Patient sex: M
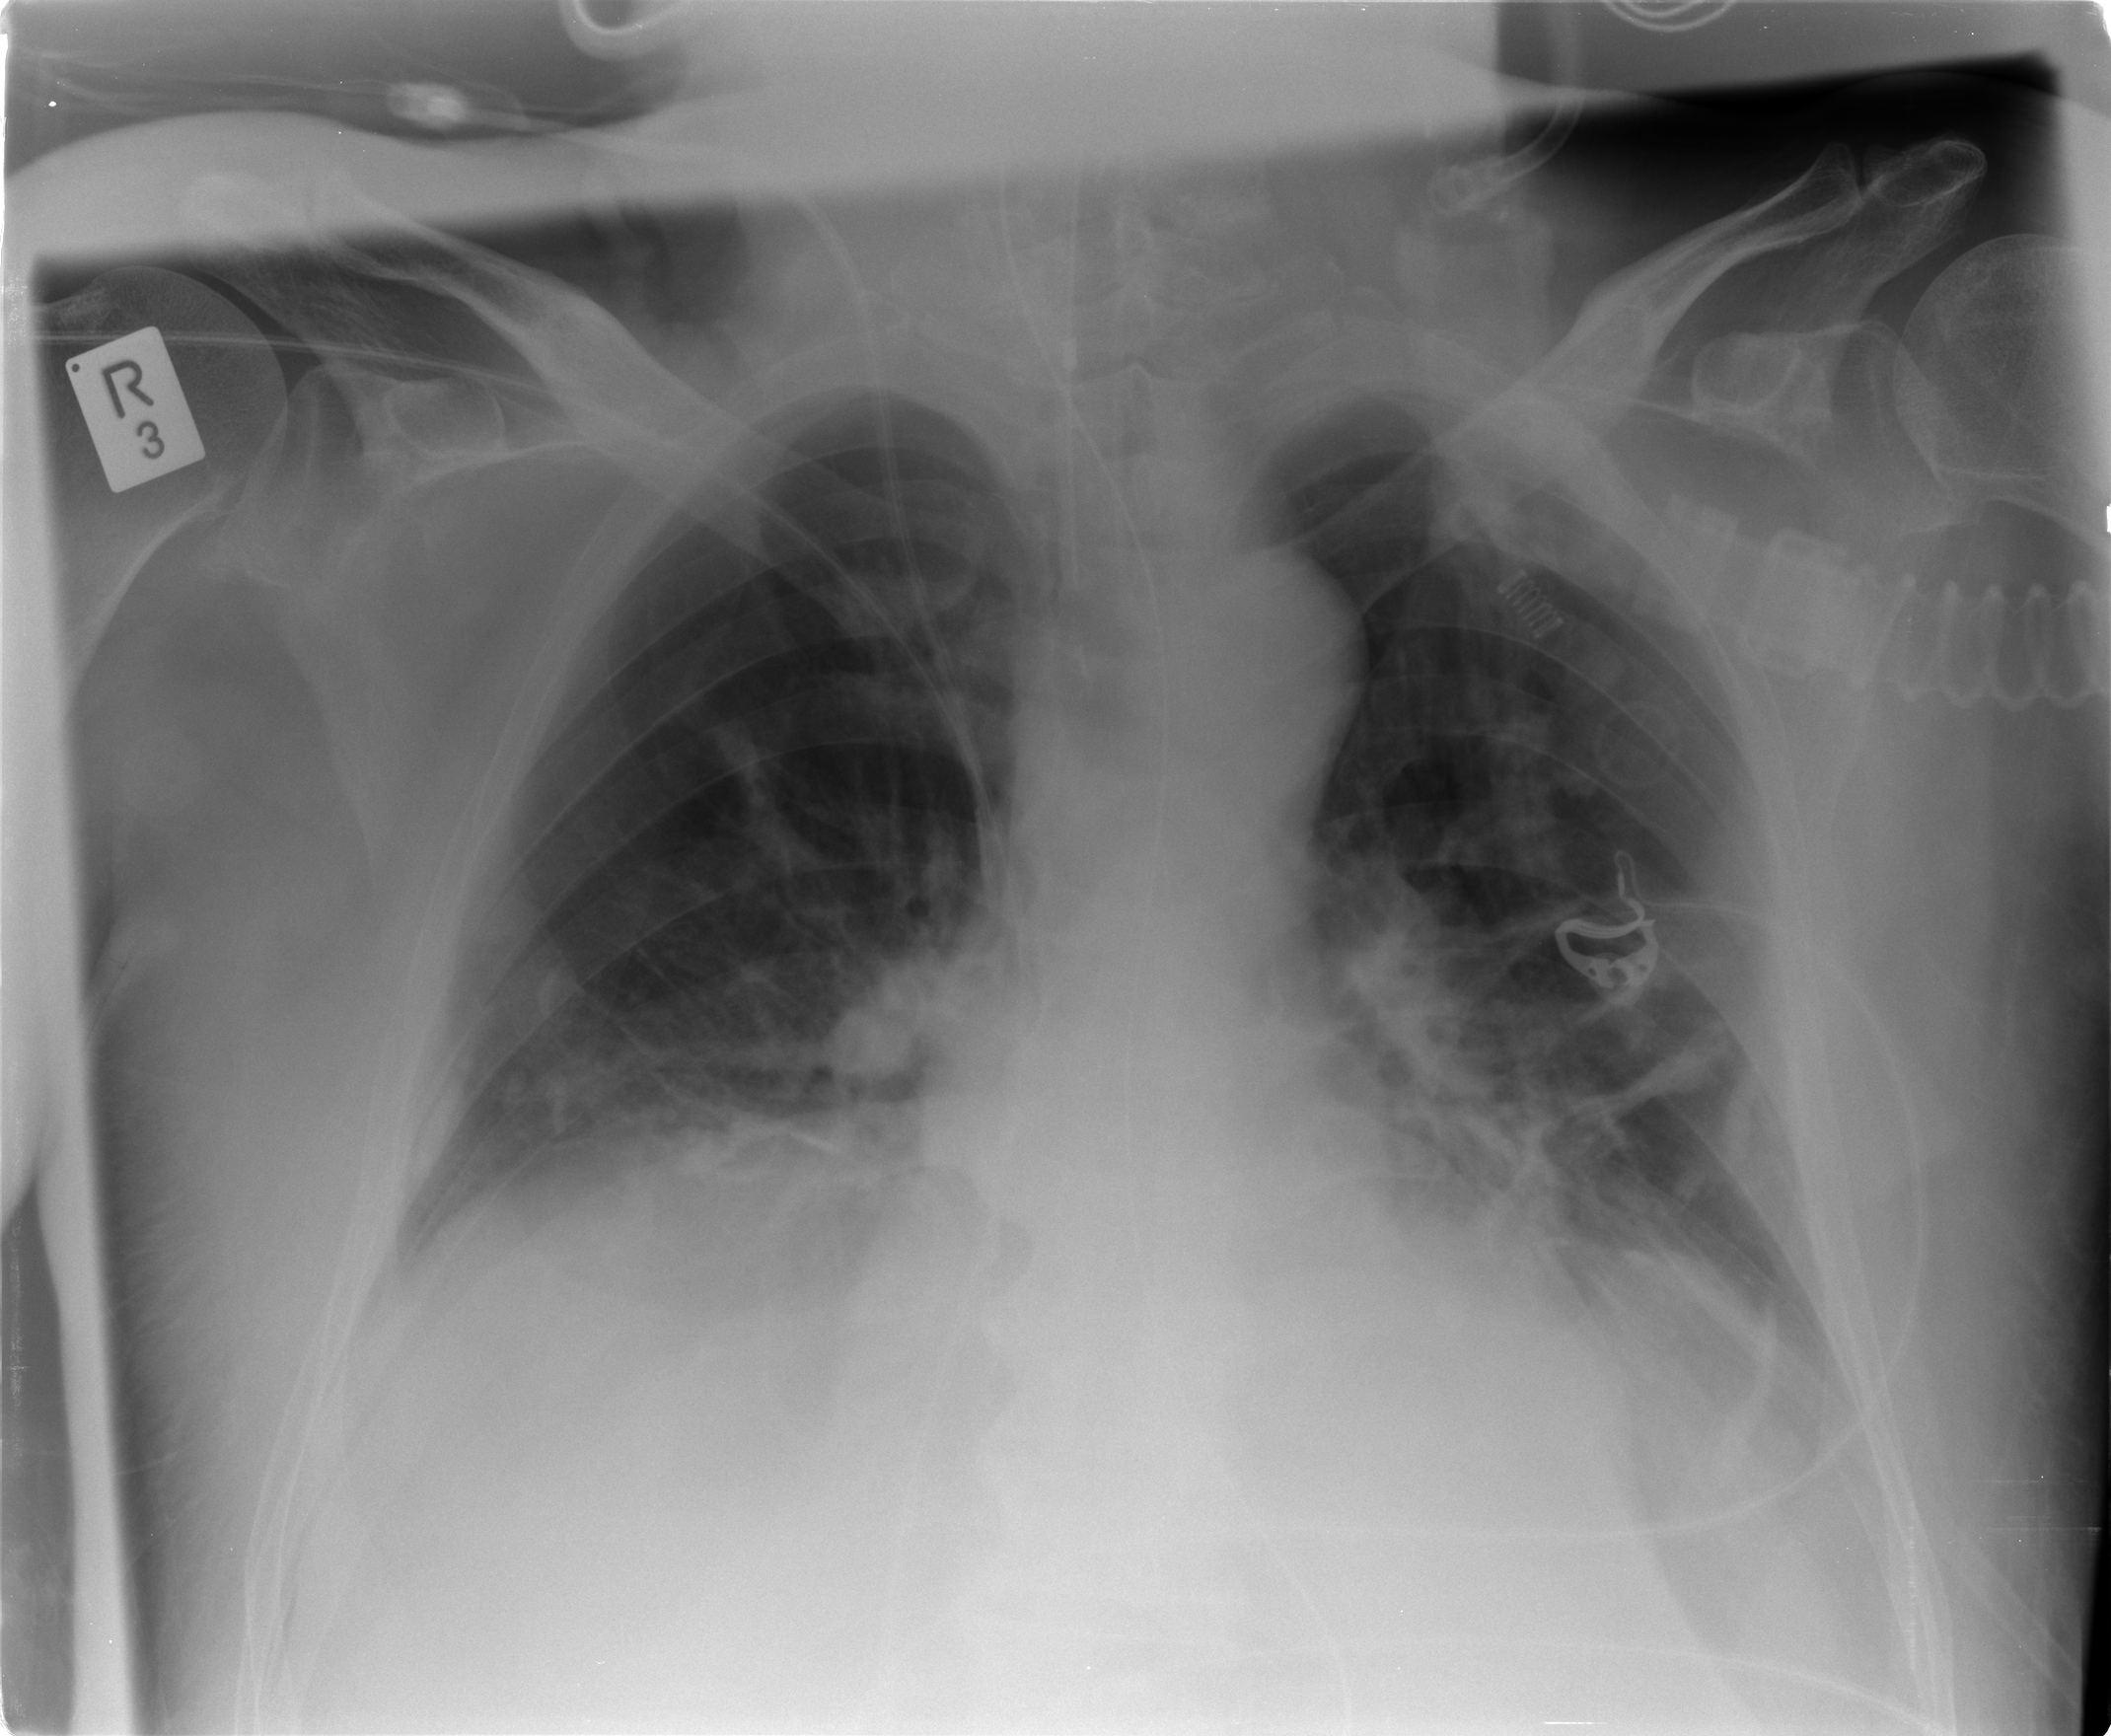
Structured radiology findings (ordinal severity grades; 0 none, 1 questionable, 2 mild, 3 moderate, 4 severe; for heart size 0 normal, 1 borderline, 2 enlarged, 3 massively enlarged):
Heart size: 1
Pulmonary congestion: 1
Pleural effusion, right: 0
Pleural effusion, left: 0
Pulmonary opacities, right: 1
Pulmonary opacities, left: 1
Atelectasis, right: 2
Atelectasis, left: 2